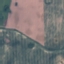
Land use / land cover: AnnualCrop